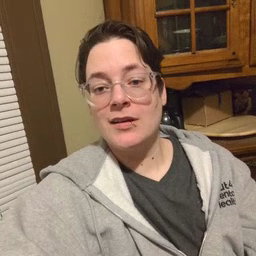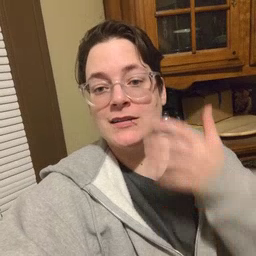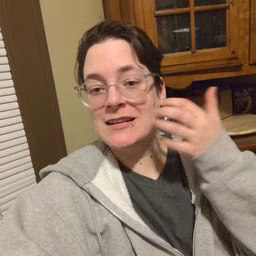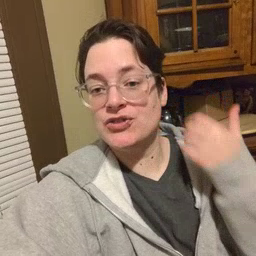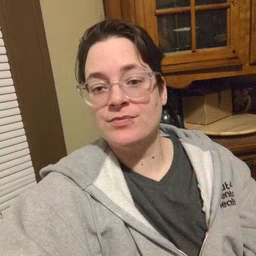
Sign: tiger